Question: in the image in the link

is it to say the Infeasible path is
'''
If score < 45
/*C*/ then print ('fail')
/*D*/ else print ('pass');
'''
this is infeasible because if score is greater than 80 it would have determined the message pass even though the next if statement will be executed.
In the graph the infeasible graph is represented 'as <b,d,e>' am i right?
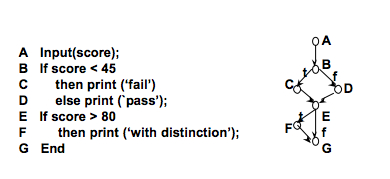
Answer: '''
If score < 45
/*C*/ then print ('fail')
/*D*/ else print ('pass');
'''
The Answer is , Because of the path would be 'Traversed'.
'Explanation'
If the score is grater than '80': It would print 'Pass with Distinction' which is perfect.
If score is then it will print 'Pass'
If score is then it will print 'Fail'
Hence all the paths are 'Feasible'.